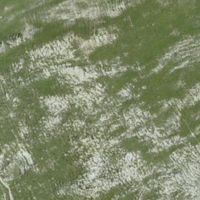
EUNIS habitat code: 31
Species observed at this site:
Gentiana verna